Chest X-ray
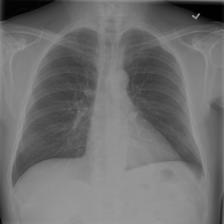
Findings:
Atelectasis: negative
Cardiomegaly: negative
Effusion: negative
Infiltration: negative
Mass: negative
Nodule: negative
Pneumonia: negative
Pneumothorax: negative
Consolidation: negative
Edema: negative
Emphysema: negative
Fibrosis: negative
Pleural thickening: negative
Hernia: negative